Field crop: maize
Growth stage: 2
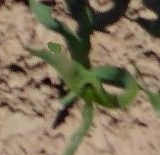
Species: maize